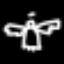
Label: angel